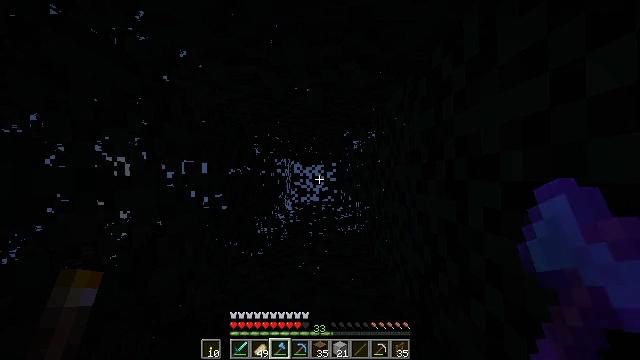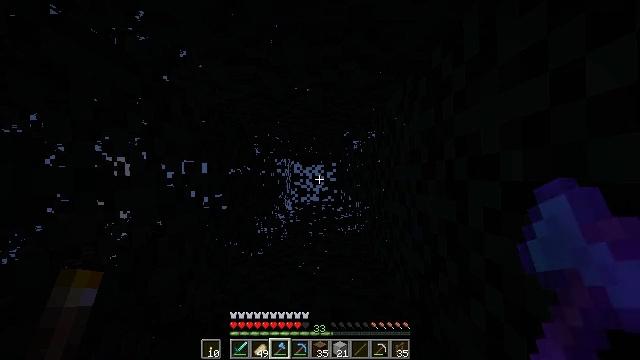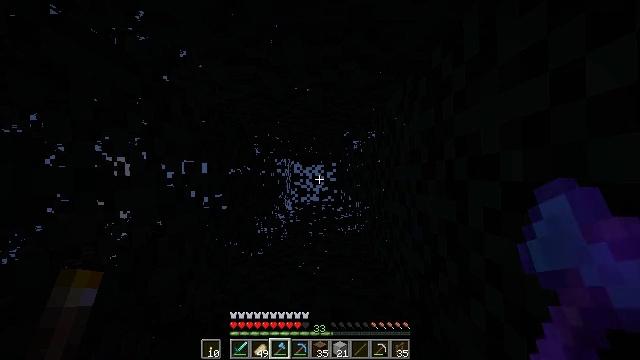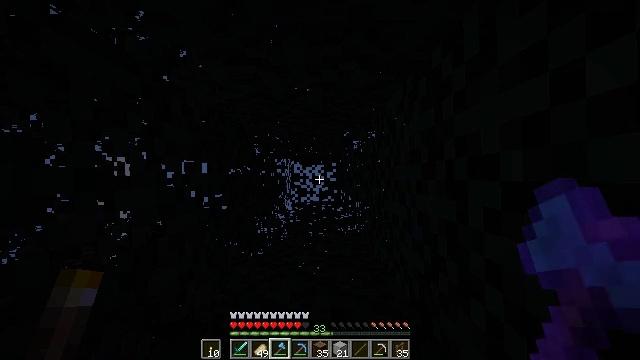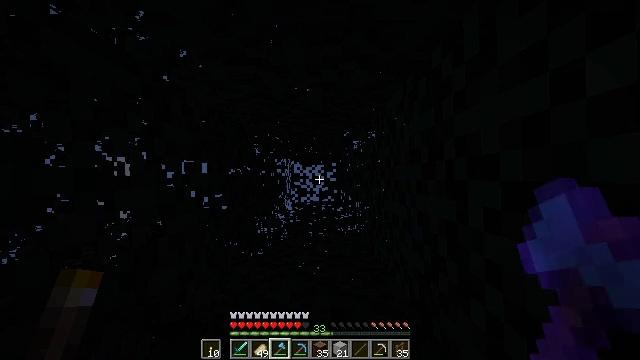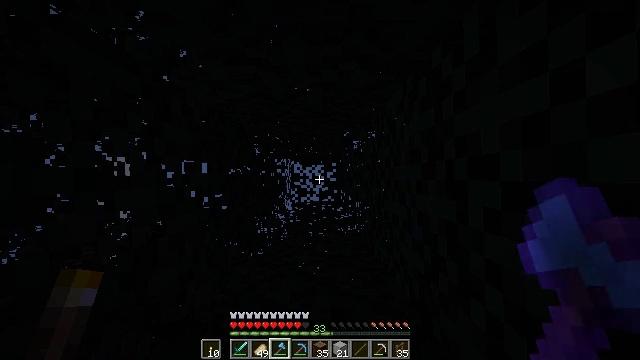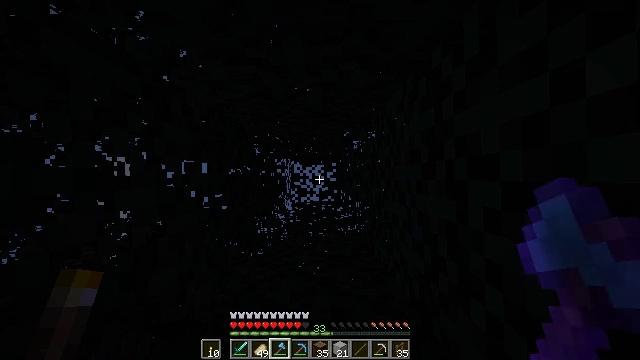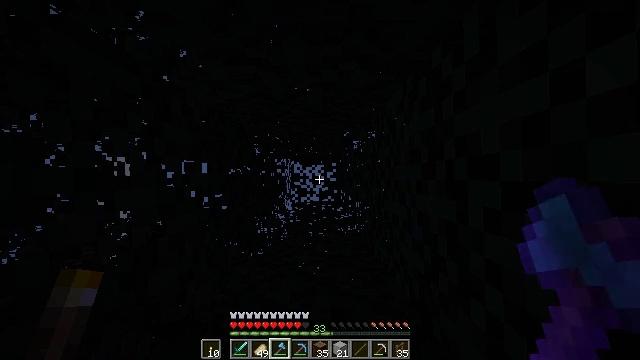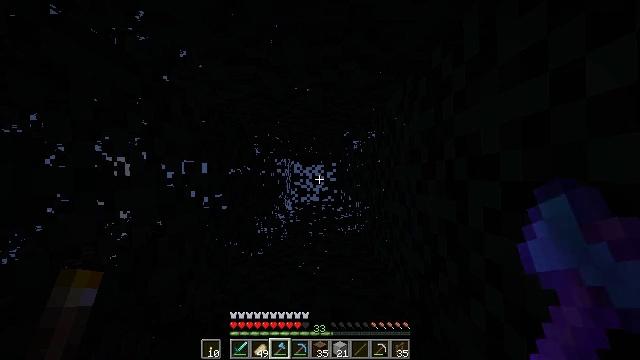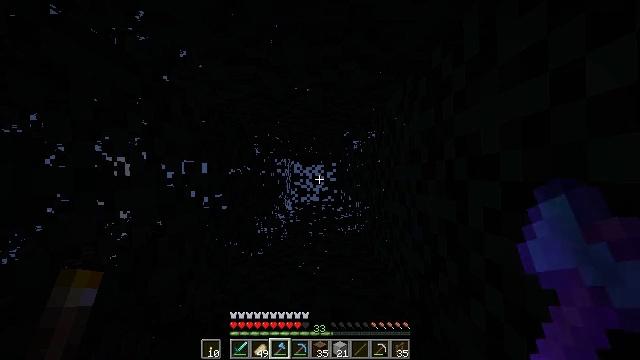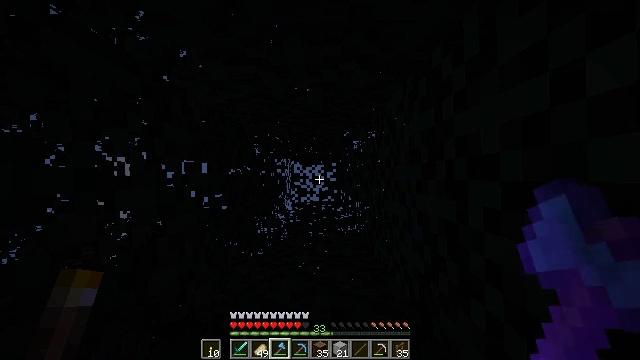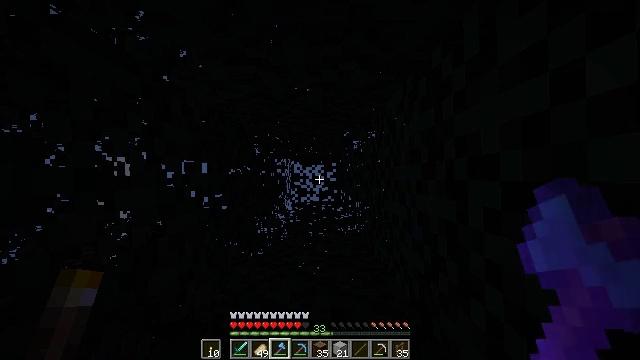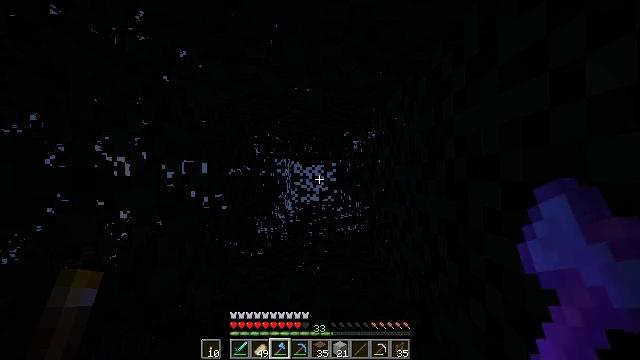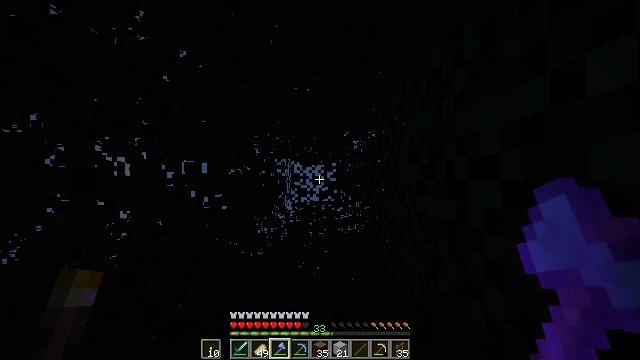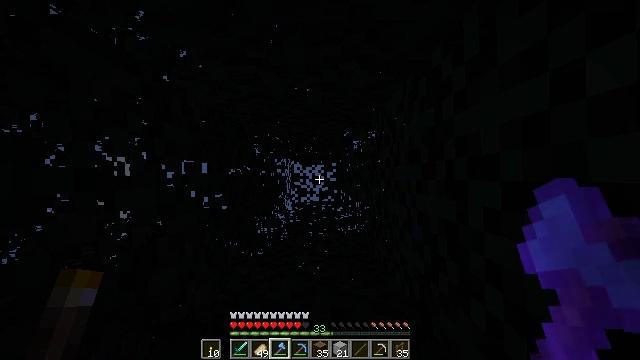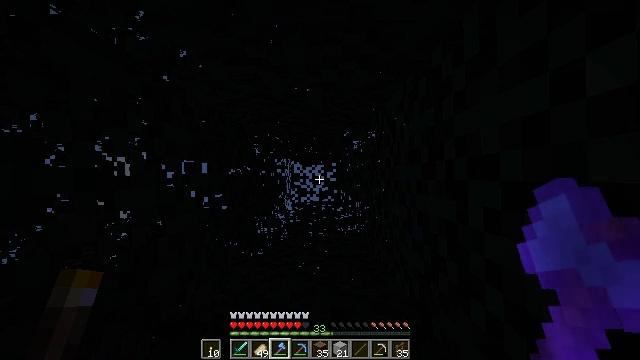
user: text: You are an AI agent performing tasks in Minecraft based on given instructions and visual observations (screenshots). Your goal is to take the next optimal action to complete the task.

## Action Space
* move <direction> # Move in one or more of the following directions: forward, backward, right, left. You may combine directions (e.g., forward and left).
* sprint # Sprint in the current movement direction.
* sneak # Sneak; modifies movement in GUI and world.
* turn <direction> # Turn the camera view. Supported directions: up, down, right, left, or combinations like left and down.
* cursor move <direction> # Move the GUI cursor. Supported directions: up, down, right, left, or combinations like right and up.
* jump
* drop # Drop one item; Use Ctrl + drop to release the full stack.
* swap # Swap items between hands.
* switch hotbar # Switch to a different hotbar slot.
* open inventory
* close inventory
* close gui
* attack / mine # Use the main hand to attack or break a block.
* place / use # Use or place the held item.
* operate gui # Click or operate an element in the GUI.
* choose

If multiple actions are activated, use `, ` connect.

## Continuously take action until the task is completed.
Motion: motion action
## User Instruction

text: Break the brown bed to remove it.
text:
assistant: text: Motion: no_op
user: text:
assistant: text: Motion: no_op
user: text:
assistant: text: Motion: no_op
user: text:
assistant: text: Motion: no_op
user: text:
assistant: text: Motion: no_op
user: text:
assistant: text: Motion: no_op
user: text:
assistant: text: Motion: no_op
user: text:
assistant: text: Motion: no_op
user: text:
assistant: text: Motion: no_op
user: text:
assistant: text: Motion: no_op
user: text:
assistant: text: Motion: no_op
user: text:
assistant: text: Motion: no_op
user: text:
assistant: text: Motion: no_op
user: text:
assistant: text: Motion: no_op
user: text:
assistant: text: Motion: no_op
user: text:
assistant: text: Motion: no_op
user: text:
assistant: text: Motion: no_op
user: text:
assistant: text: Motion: no_op
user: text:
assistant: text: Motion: no_op
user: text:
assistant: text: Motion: no_op
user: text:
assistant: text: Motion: no_op
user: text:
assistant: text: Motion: no_op
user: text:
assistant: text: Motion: no_op
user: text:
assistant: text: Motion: no_op
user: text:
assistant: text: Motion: no_op
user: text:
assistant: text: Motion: no_op
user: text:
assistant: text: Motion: no_op
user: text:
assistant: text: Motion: no_op
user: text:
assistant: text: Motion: no_op
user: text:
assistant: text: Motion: no_op